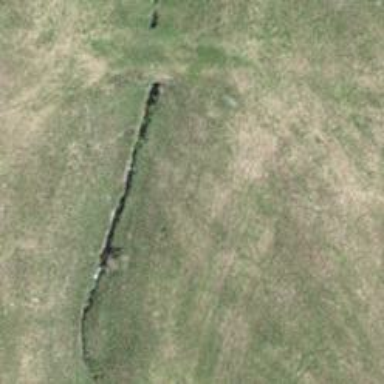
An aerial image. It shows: Culvert tunnel.